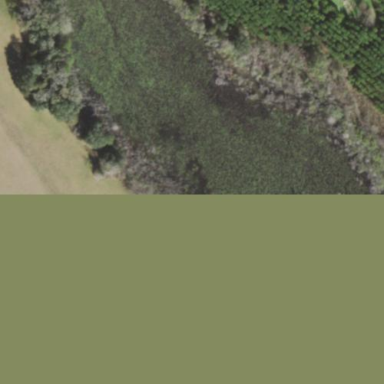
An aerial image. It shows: Swamp in wetland area.